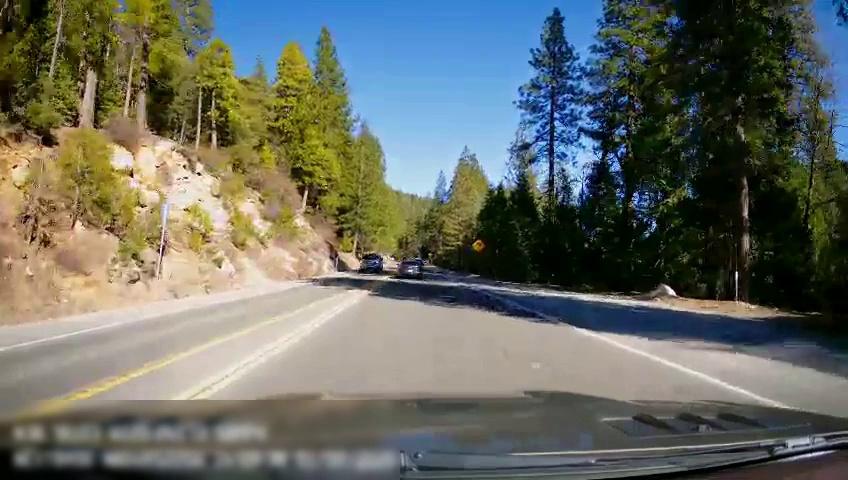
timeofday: Day
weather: Sunny
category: Drivable Space
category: Vehicles | SUV
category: Vehicles | Car
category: Lanes | Opposite Lane
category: Lanes | Current Lane
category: Lanes | Opposite Lane
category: Lanes | Current Lane
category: Traffic | Signs